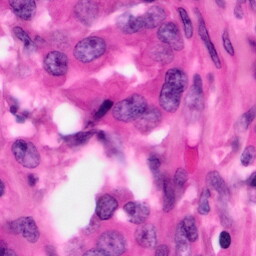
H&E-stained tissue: Pancreatic